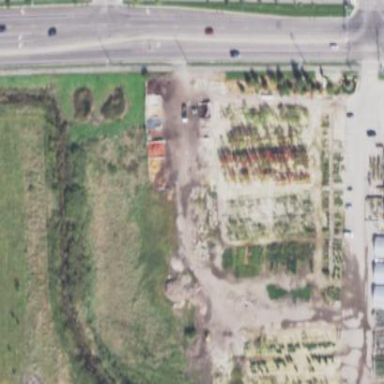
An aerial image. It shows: Plant nursery area.